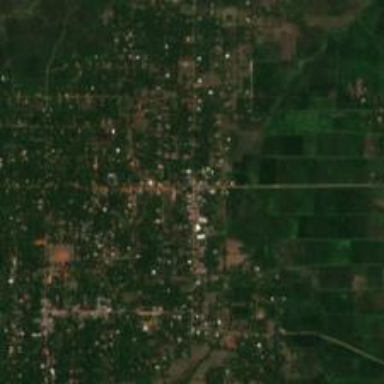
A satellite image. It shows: Village.